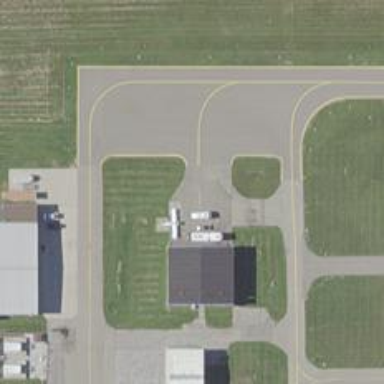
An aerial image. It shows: View of taxiway at the airport.